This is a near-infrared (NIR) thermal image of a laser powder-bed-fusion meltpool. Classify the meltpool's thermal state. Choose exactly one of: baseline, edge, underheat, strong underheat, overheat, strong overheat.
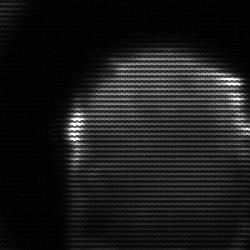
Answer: edge